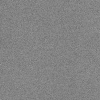
Atmospheric dust classification: dusty